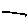
Label: line